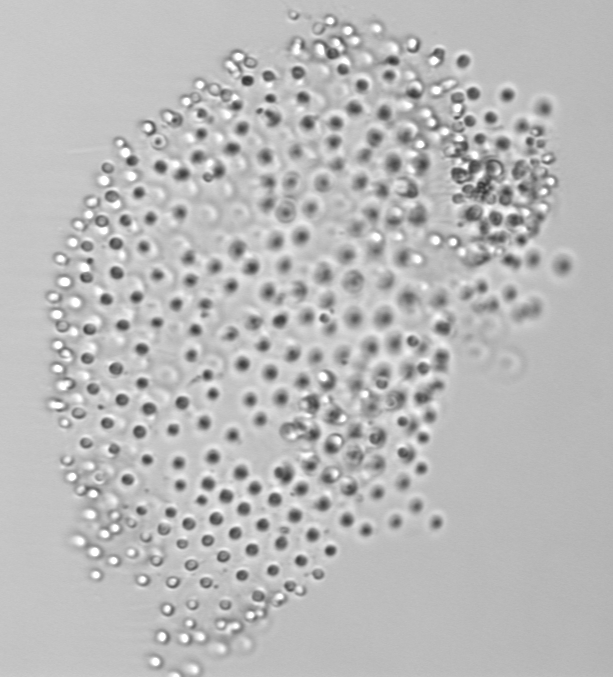
Label: Parvicorbicula_socialis